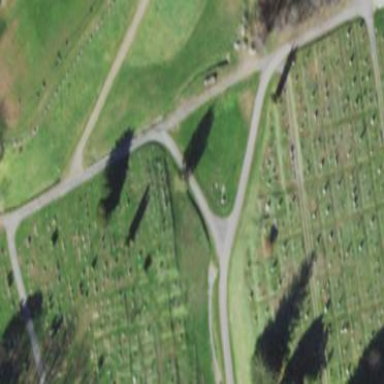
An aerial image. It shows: Cemetery.